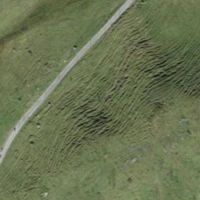
EUNIS habitat code: 23
Species observed at this site:
Campanula barbata